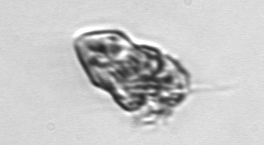
Label: Strombidium_inclinatum